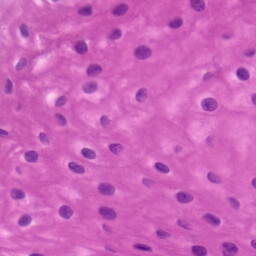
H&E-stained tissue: Tonsil